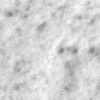
Label: no_change